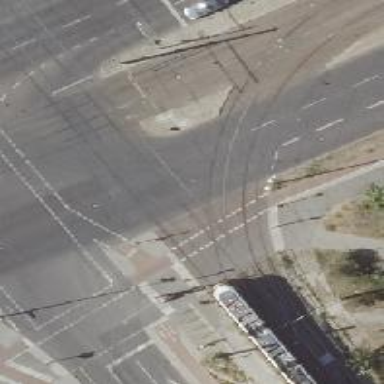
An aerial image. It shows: Tram level crossing on the railway.